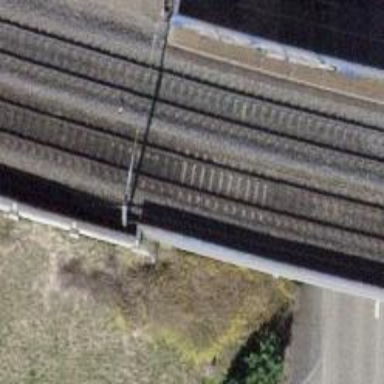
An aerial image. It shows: Railway bridge with electrified contact line. There is one track on the bridge.